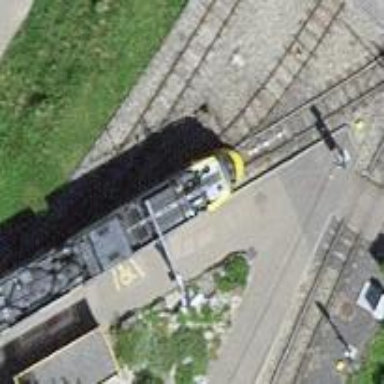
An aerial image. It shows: Tram stop for public transport.